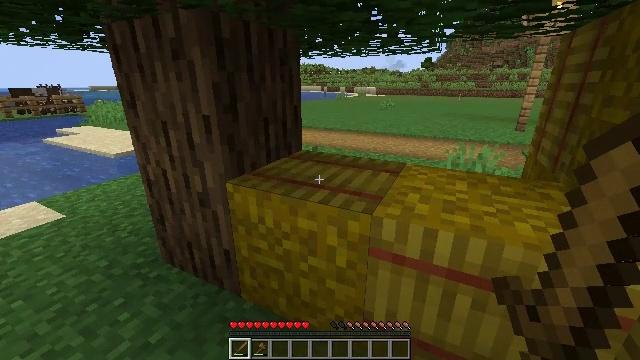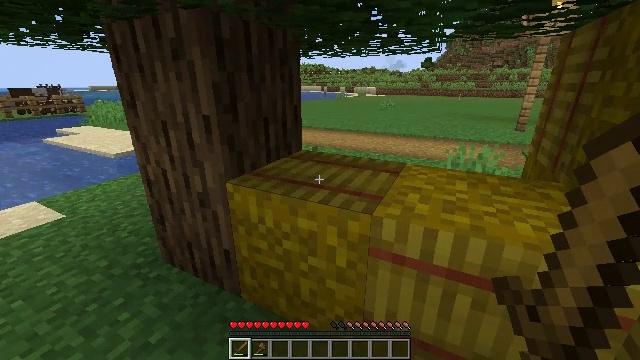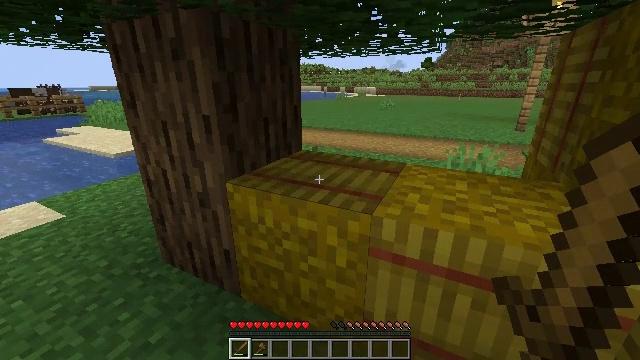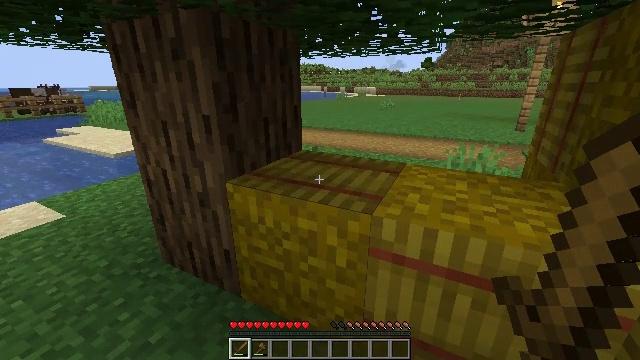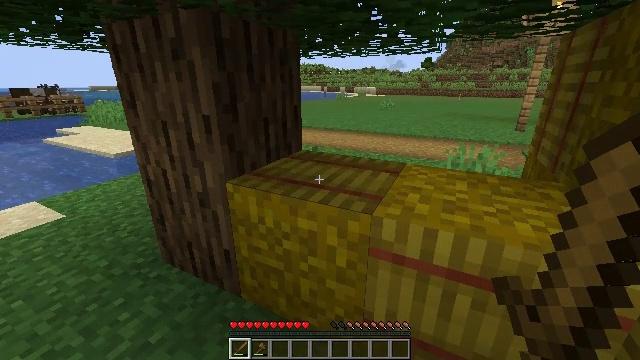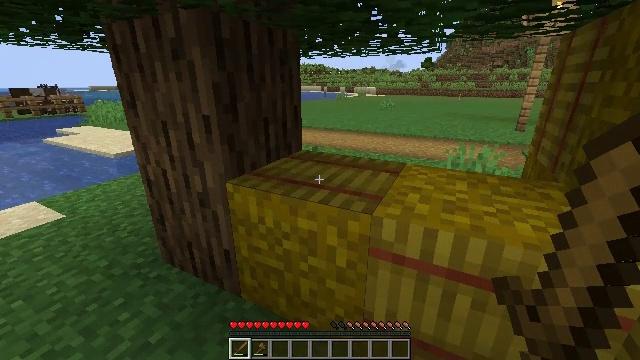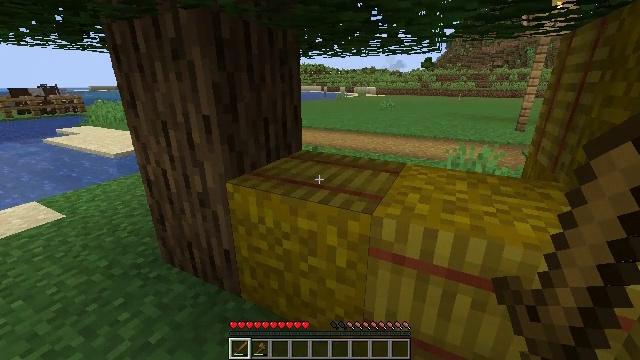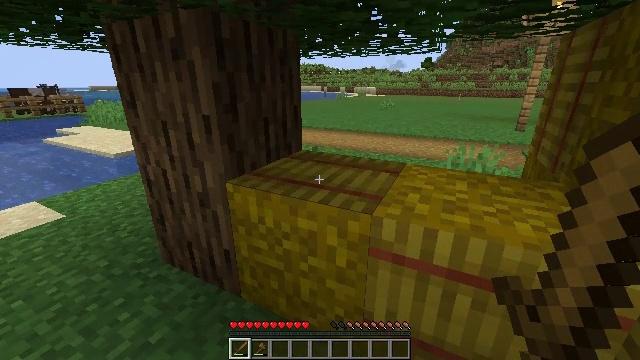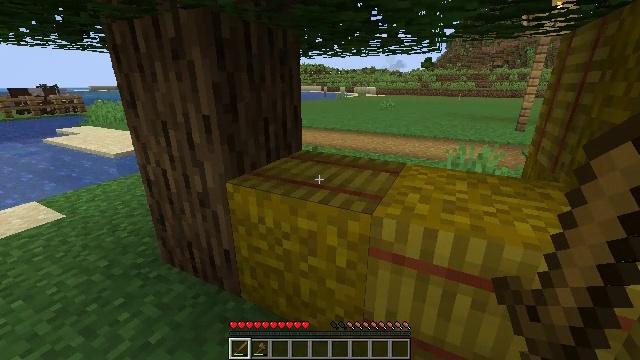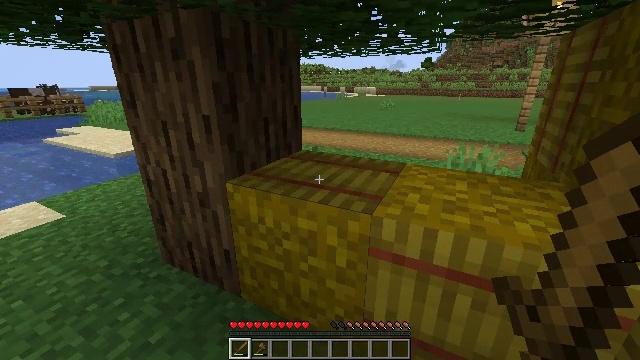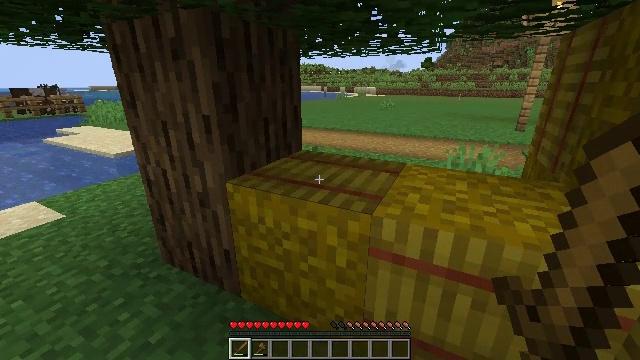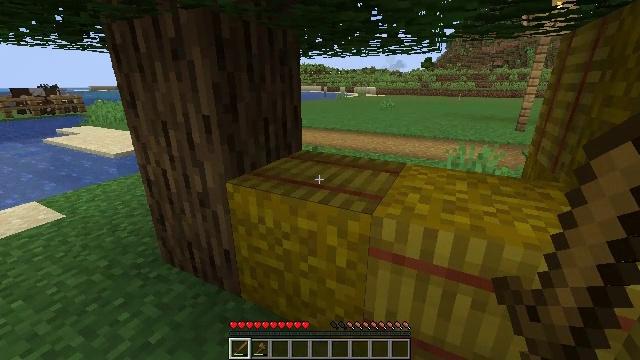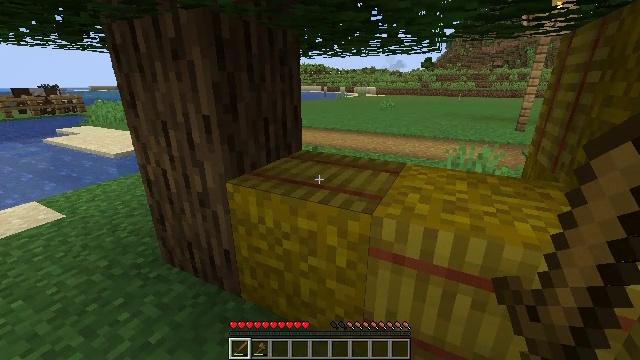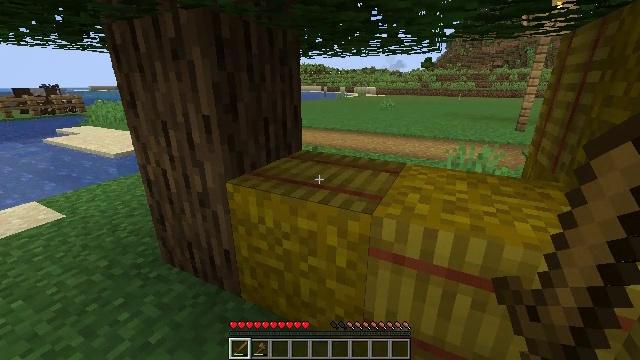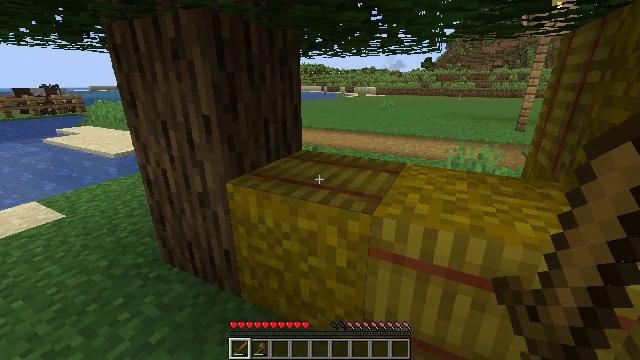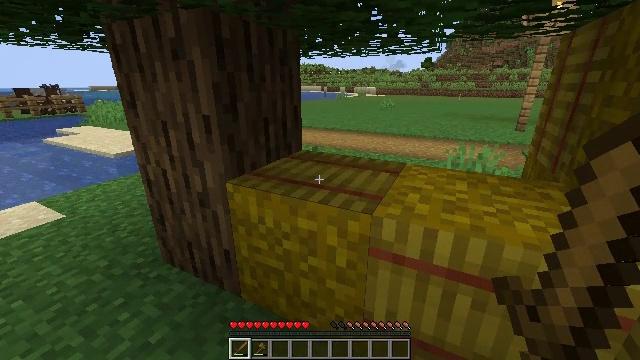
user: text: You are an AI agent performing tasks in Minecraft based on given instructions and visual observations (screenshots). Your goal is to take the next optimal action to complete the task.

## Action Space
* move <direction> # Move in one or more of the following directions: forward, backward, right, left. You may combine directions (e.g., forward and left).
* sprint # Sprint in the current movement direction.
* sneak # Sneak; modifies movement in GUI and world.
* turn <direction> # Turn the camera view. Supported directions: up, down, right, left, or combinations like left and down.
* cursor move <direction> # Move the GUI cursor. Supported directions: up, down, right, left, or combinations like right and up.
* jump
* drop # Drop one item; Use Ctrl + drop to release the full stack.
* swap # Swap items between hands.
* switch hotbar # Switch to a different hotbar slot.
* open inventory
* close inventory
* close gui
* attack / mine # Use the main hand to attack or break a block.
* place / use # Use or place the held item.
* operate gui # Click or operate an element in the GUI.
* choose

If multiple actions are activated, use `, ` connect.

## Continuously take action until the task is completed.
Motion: motion action
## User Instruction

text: Attack the hay block to get hay.
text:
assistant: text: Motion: no_op
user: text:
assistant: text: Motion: no_op
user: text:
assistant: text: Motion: no_op
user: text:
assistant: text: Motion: no_op
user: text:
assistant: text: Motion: no_op
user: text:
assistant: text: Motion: no_op
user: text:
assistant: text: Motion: no_op
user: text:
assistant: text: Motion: no_op
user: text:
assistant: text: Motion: no_op
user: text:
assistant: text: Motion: no_op
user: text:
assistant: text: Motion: no_op
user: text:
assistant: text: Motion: no_op
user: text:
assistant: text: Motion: no_op
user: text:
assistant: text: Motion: no_op
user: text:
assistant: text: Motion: no_op
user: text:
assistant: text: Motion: no_op
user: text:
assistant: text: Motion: no_op
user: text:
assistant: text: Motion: no_op
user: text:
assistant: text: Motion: no_op
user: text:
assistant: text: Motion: no_op
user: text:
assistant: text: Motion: no_op
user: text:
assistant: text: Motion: attack / mine
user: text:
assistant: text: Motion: attack / mine
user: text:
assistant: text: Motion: attack / mine
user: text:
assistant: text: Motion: attack / mine
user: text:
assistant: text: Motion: attack / mine
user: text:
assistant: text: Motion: attack / mine
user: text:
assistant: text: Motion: attack / mine
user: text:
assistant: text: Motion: attack / mine
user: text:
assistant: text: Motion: attack / mine